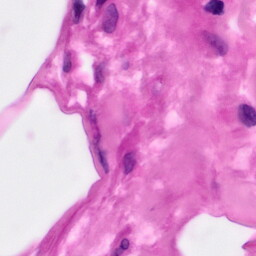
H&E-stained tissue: Pancreatic